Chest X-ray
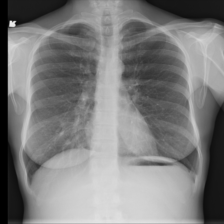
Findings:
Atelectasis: positive
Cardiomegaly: negative
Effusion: negative
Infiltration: negative
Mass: negative
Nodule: negative
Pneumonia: negative
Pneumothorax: negative
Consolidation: positive
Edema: negative
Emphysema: negative
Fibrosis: negative
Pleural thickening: negative
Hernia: negative